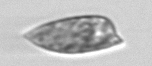
Label: Prorocentrum_dentatum